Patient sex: M
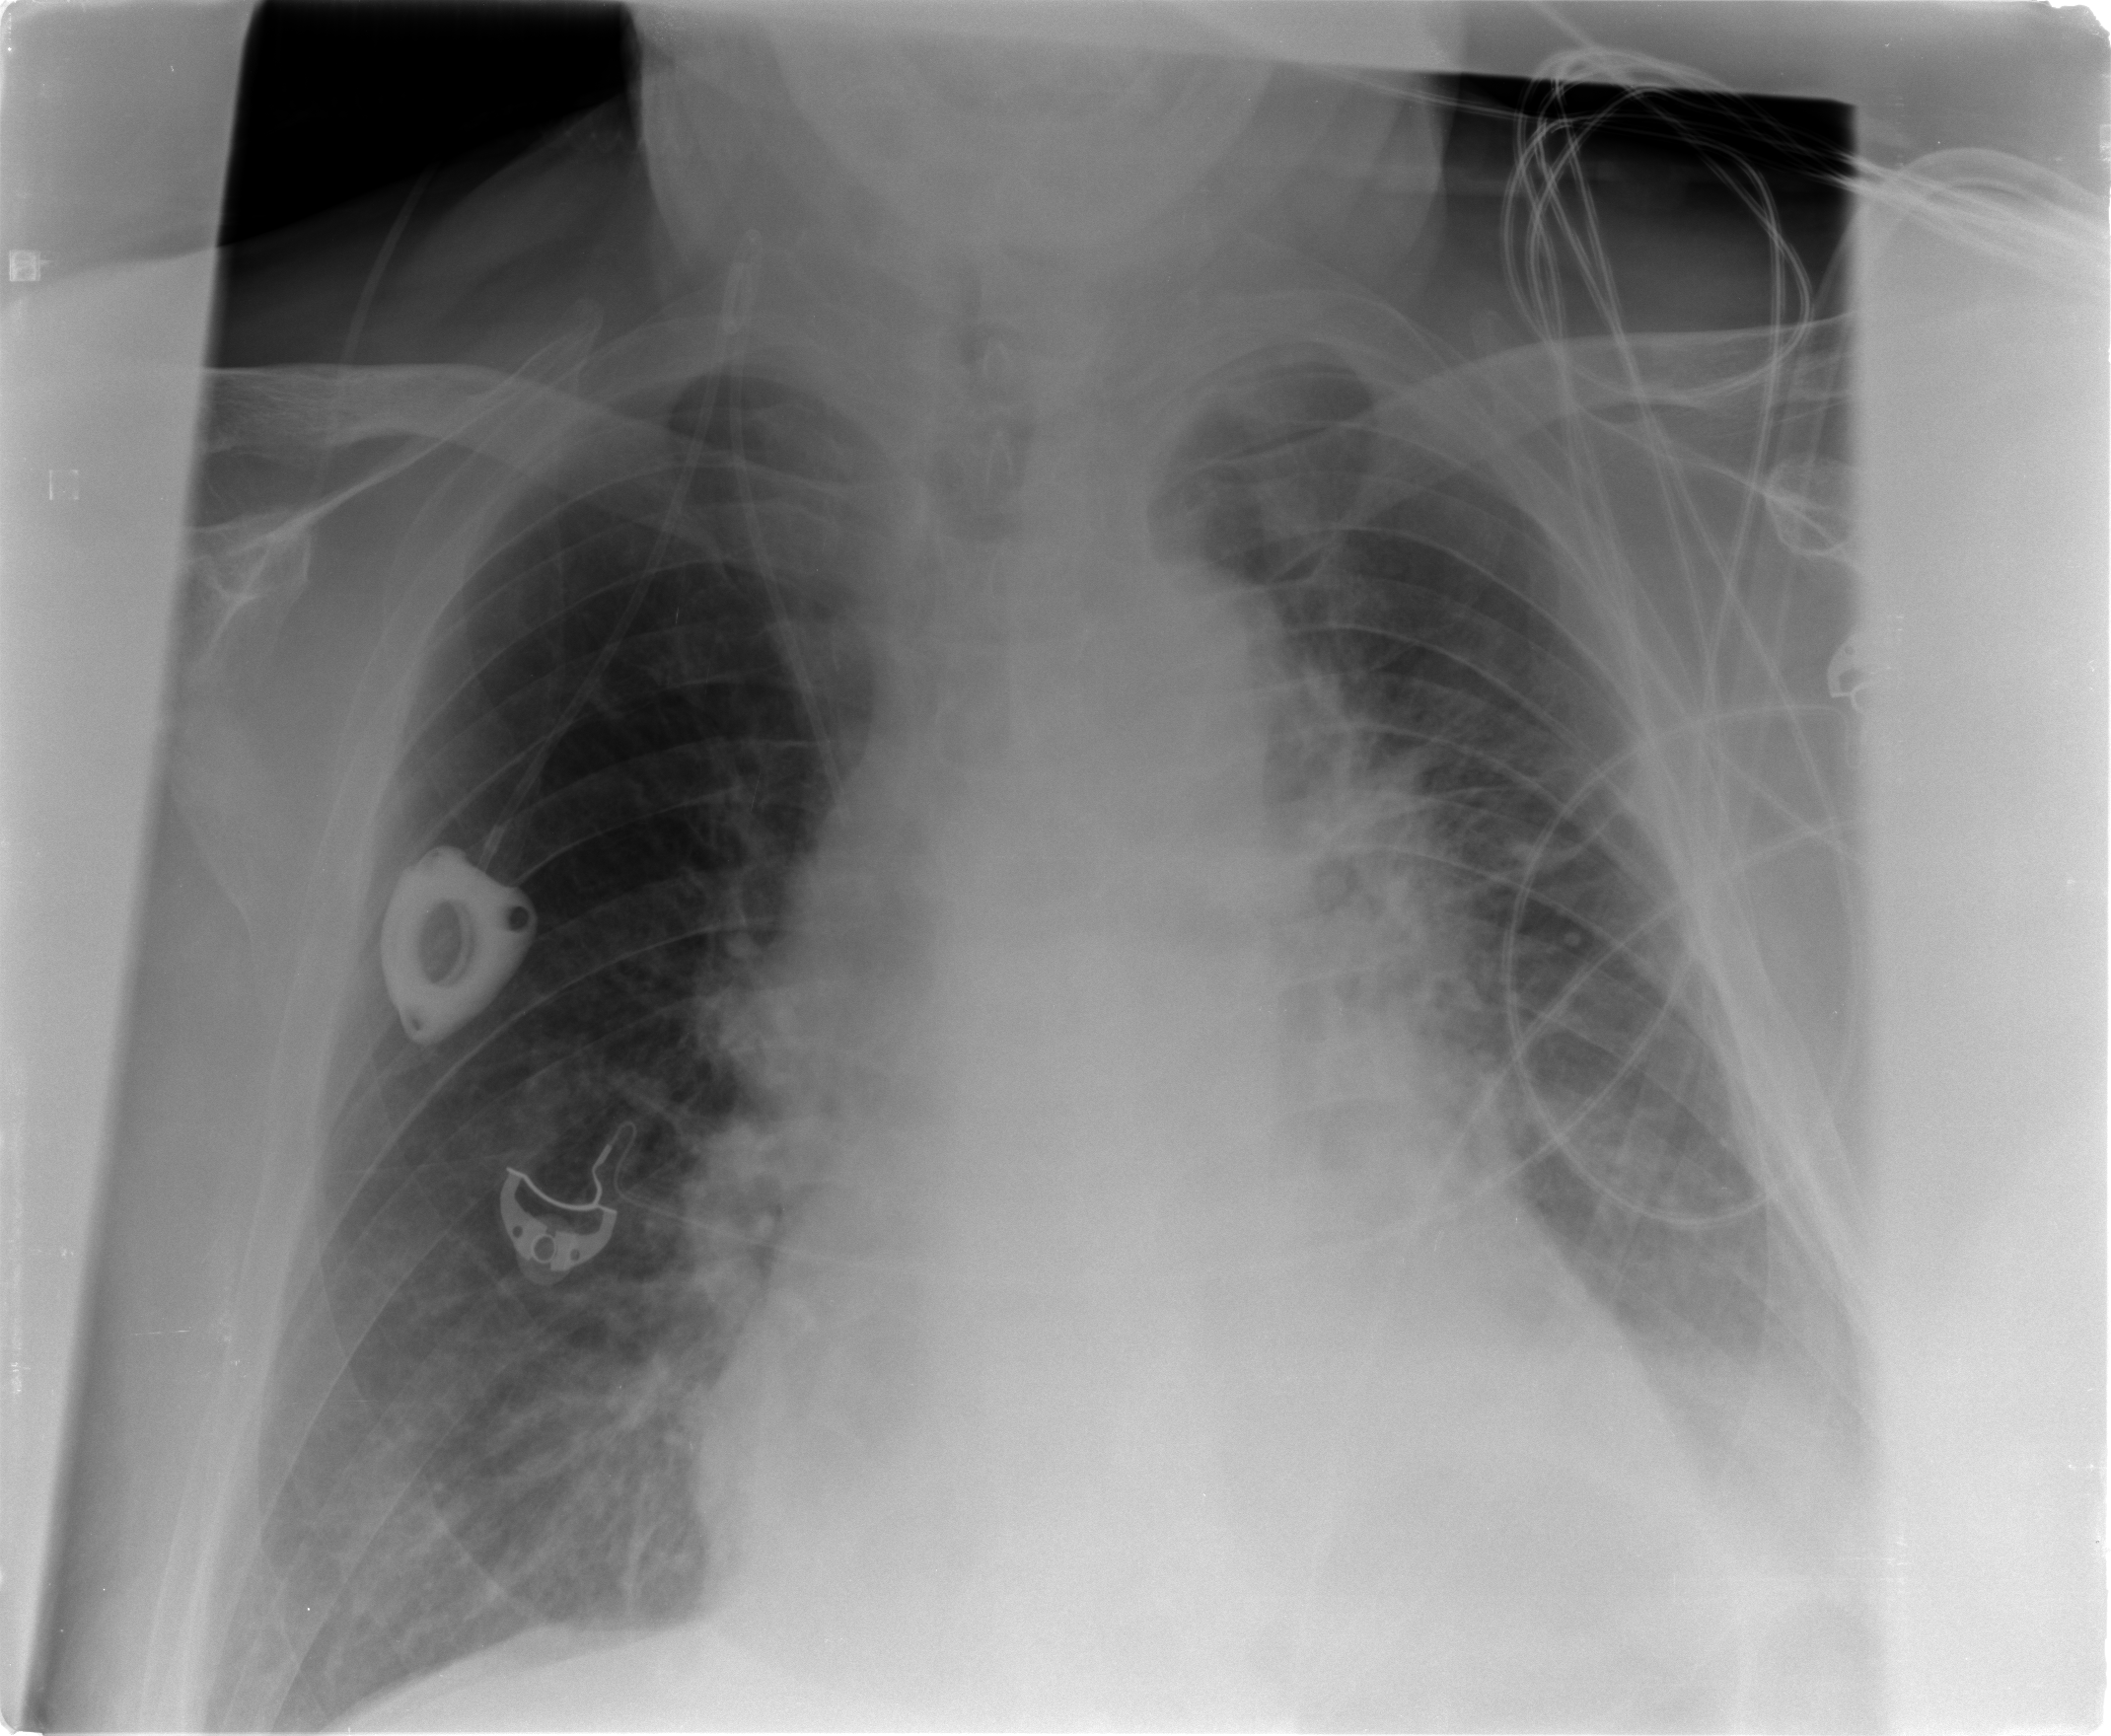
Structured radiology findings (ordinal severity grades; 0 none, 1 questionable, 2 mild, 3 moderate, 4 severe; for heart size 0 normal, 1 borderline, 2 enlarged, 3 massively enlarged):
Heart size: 2
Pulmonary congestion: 2
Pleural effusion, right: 0
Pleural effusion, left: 2
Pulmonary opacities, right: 0
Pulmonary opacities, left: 0
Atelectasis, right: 0
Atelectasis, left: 2